Field crop: maize
Growth stage: 2
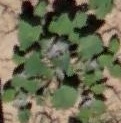
Species: chenopodium